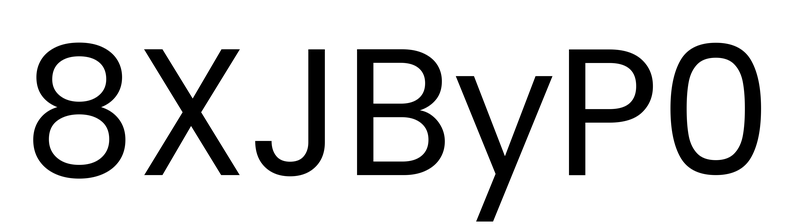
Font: Poppins-Regular